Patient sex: M
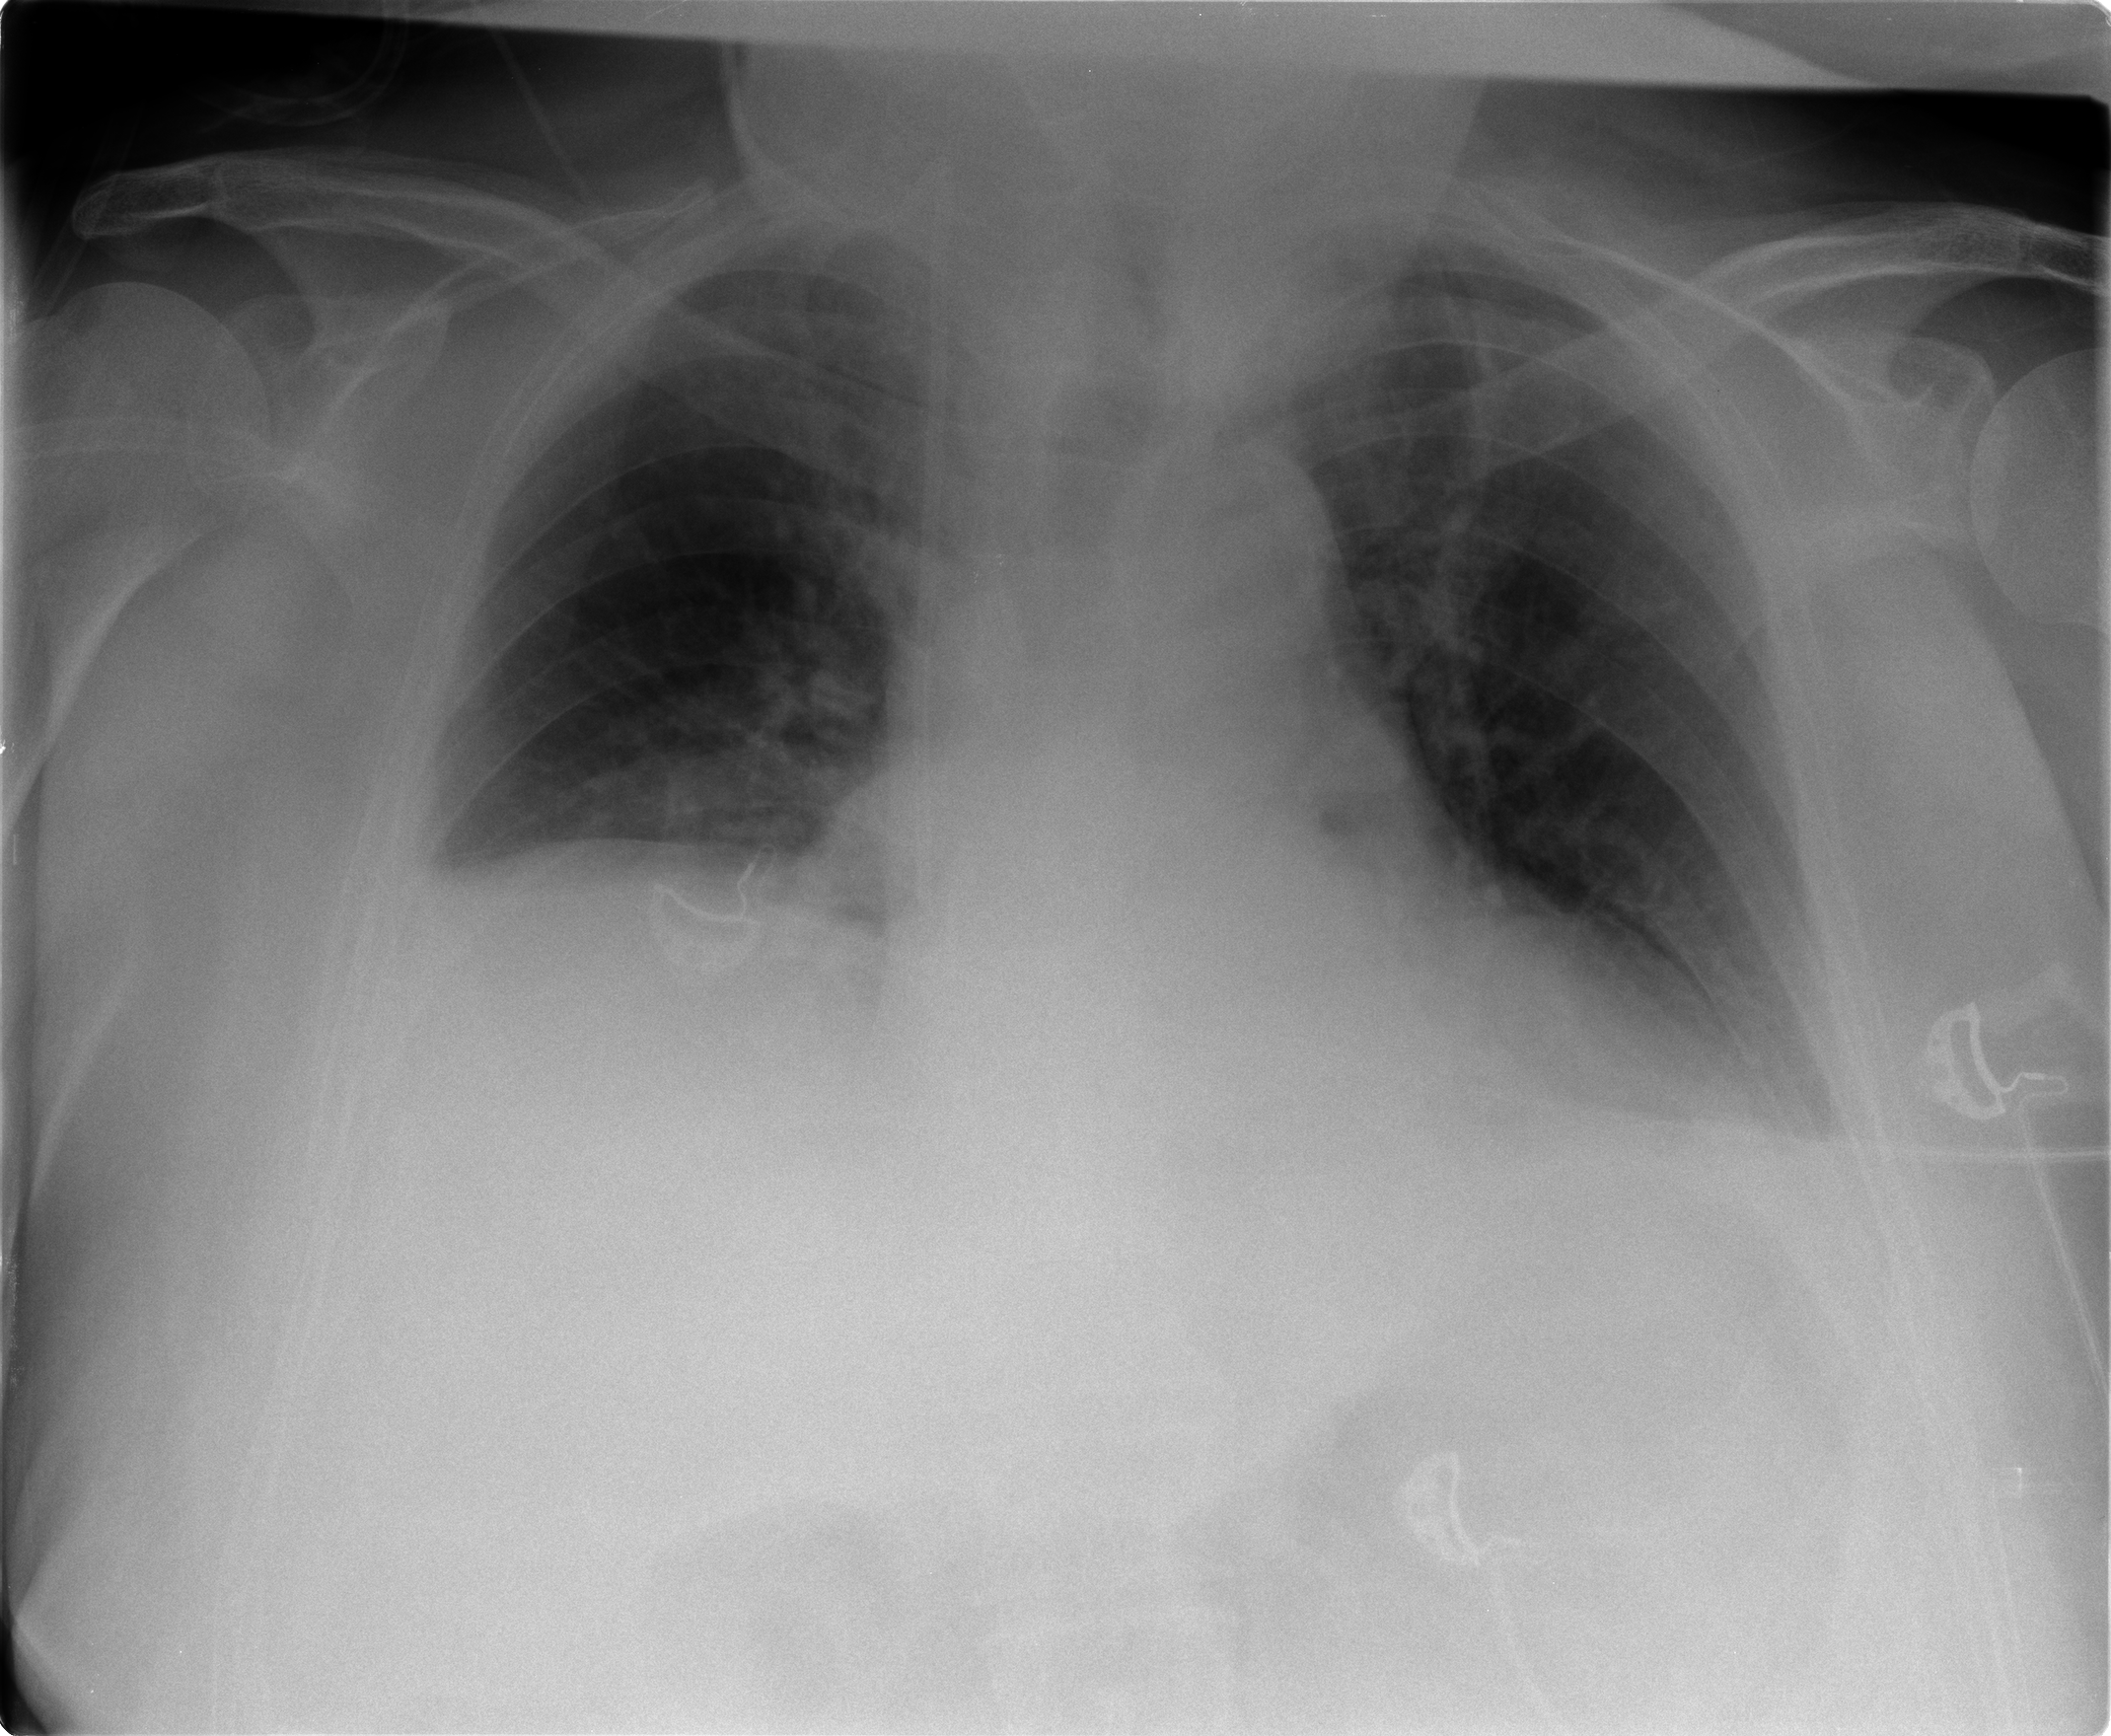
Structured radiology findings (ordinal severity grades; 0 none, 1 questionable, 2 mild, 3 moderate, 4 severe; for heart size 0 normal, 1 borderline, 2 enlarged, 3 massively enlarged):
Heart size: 2
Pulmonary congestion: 2
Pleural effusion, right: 2
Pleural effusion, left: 2
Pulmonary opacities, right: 1
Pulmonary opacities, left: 1
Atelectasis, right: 2
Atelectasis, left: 2